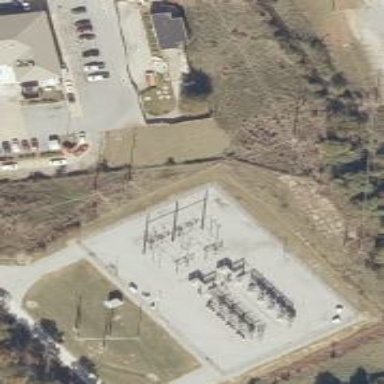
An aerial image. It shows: Switch for power supply.